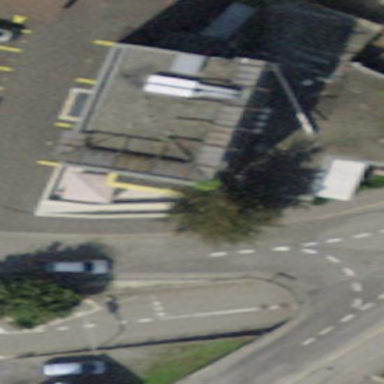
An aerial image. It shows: Building that houses restaurant with hotel nearby.